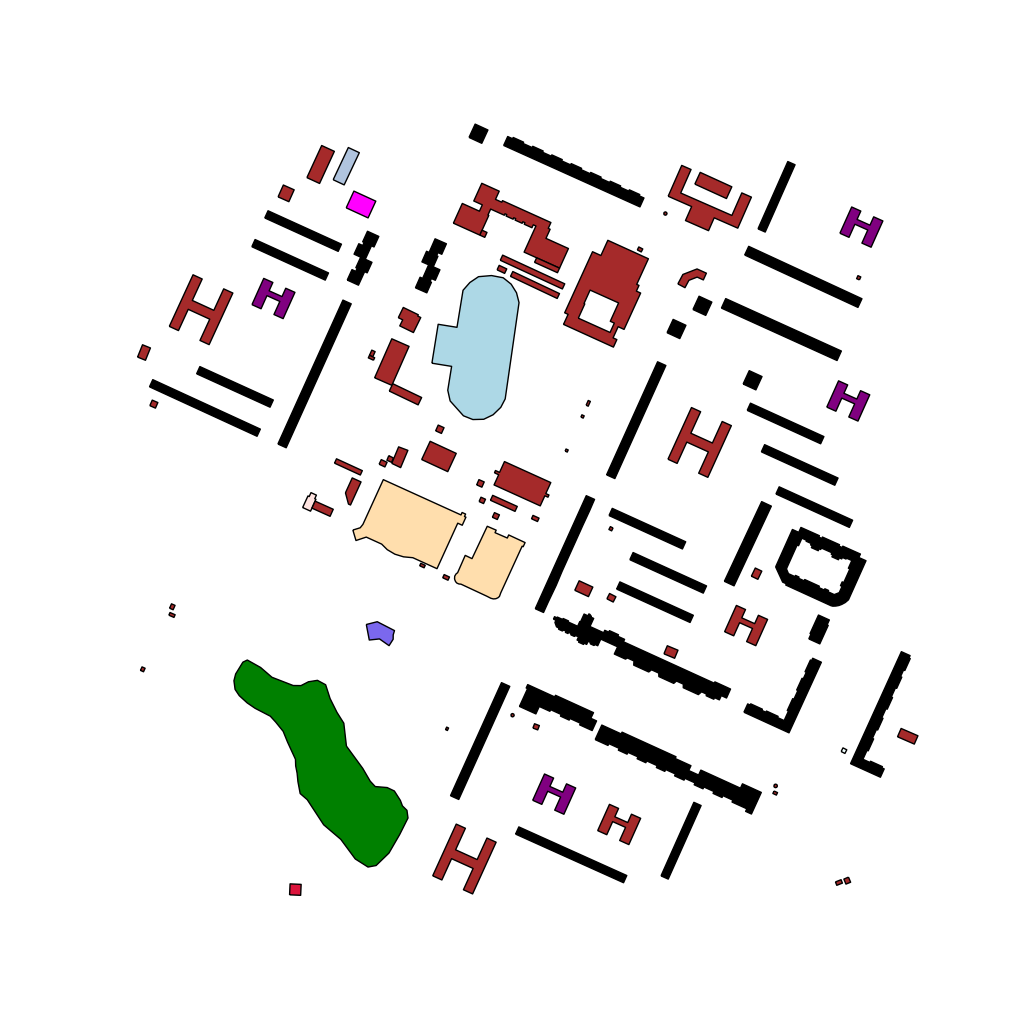
Tags: overhead vector_map, business, industrial, recreation, residential, modern, soviet, high_rise, individual_rise, low_rise, medium_rise, density_2, Building, Church, Facility, Gas, Grocery, Kinder, Park, Police, Post, Resto, Rink, Supermkt, 1.0 km²